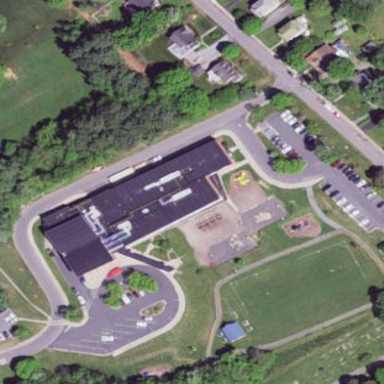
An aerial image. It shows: School.